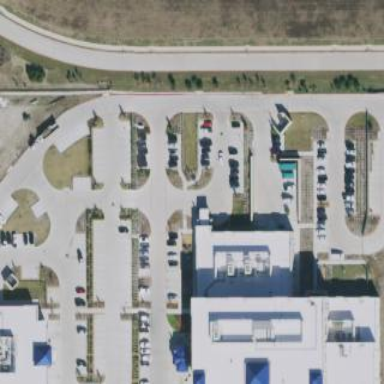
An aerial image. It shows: Hospital building.